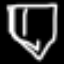
Label: diamond